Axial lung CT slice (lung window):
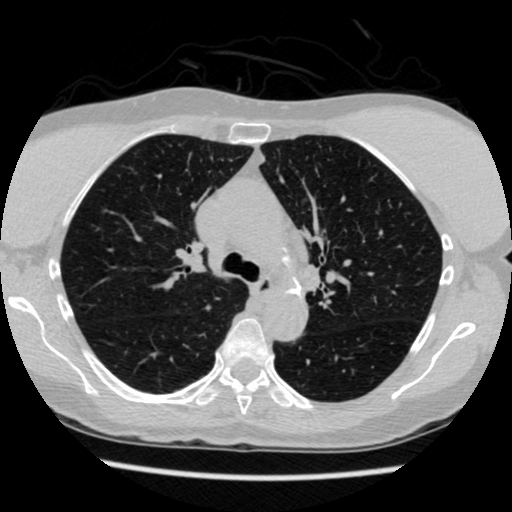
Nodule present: no